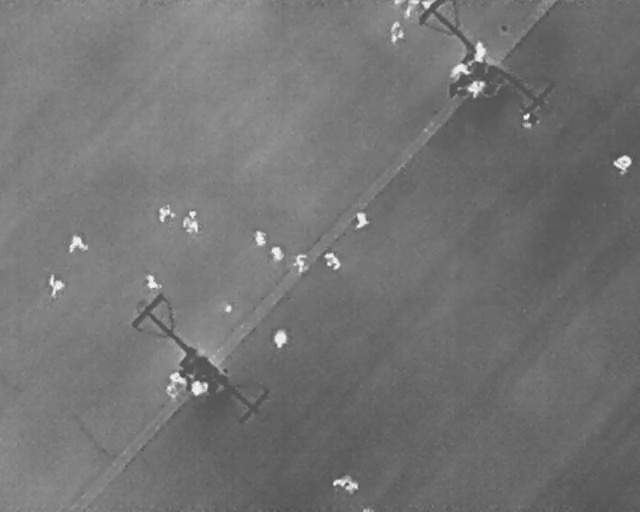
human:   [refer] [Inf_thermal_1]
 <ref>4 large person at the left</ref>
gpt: <box>[[27, 41, 31, 45, 2], [10, 45, 13, 49, 2], [22, 53, 25, 56, 2], [7, 54, 10, 57, 2]]</box>